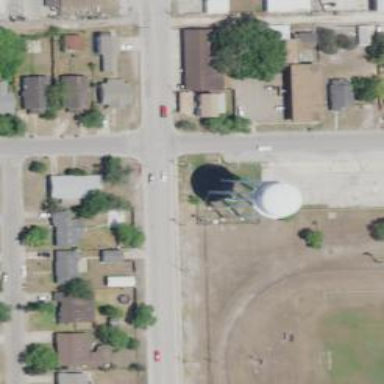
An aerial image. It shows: Water tower that is man-made.